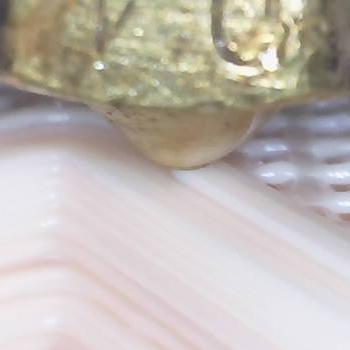
Flow rate: 94%